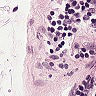
Metastatic tissue present: no